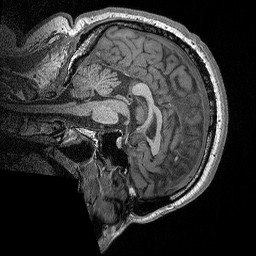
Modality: T1w
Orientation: sagittal
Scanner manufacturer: siemens
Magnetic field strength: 3 T
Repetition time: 2.3 s
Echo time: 0.00298 s